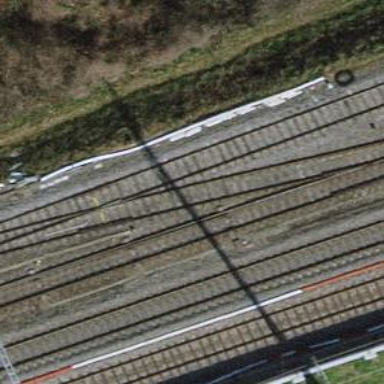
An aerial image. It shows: Railway switch.